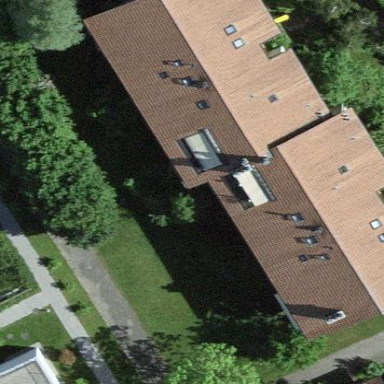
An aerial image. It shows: Image showing building with apartments.